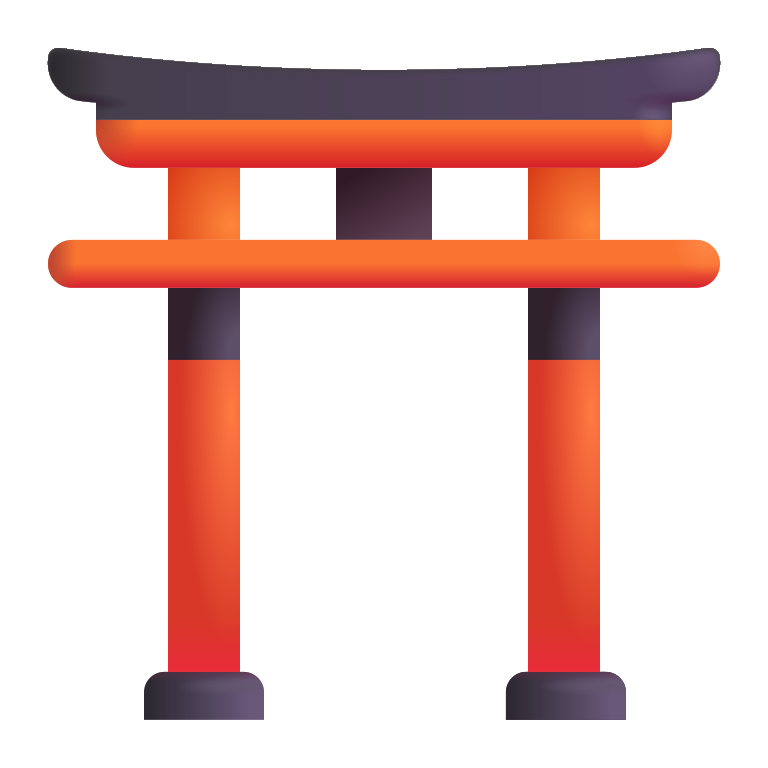
shinto shrine color